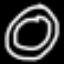
Label: donut